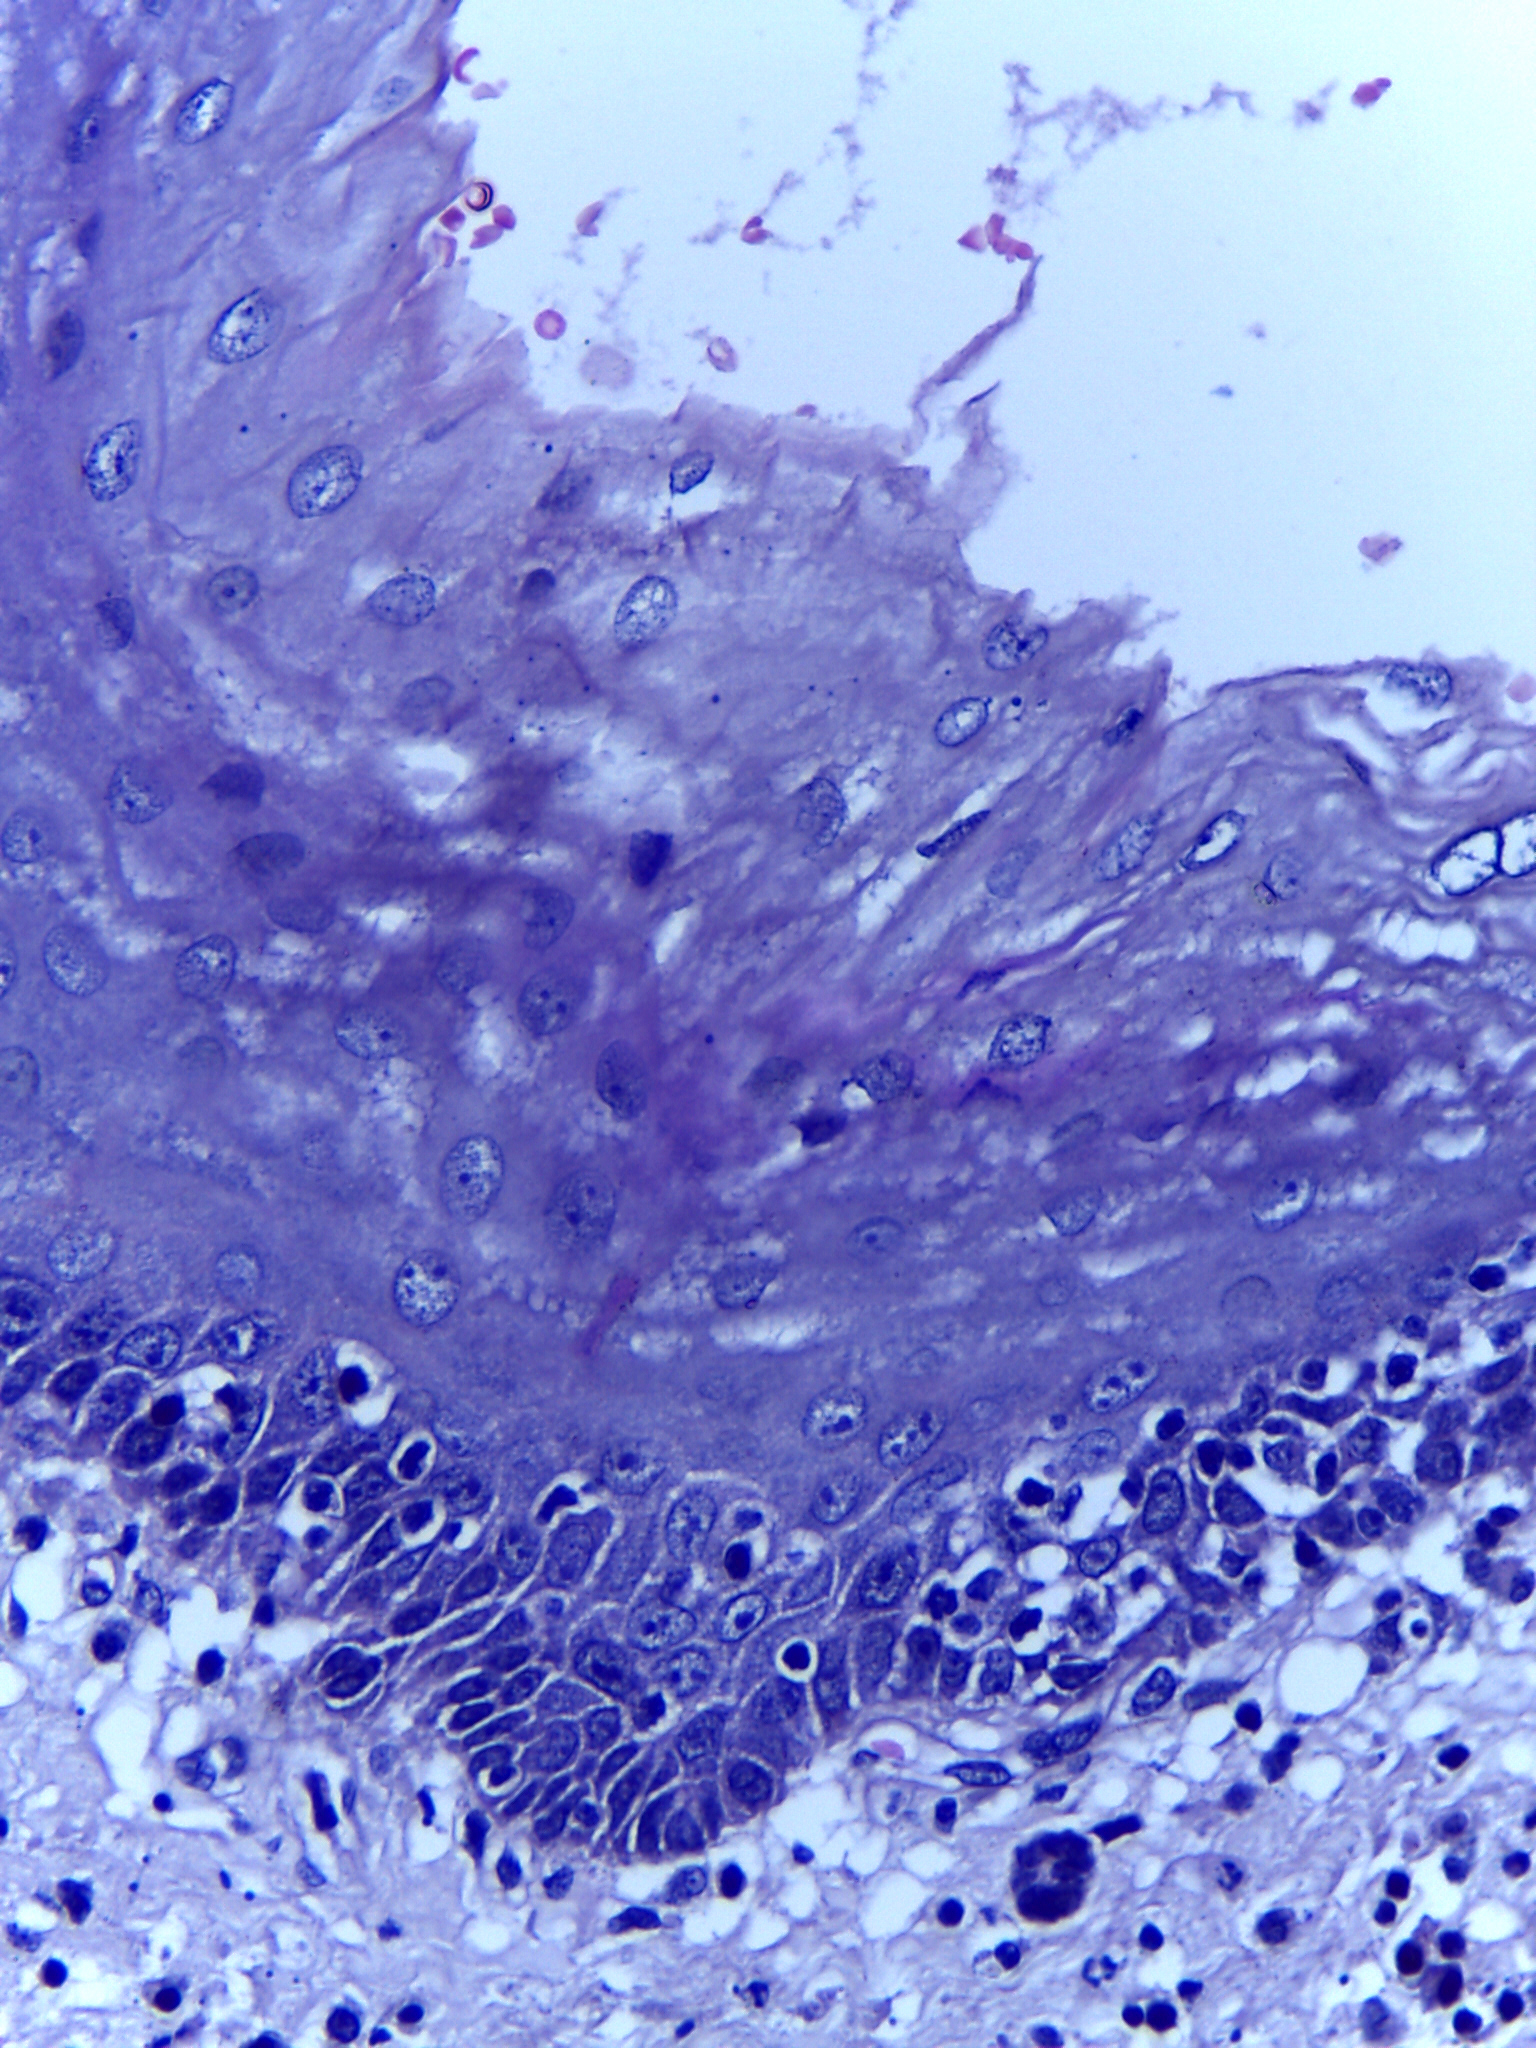
Diagnosis: Normal